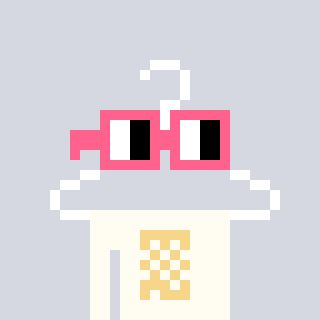
a pixel art character with square pink glasses, a hanger-shaped head and a grayscale-colored body on a cool background